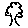
Label: tree